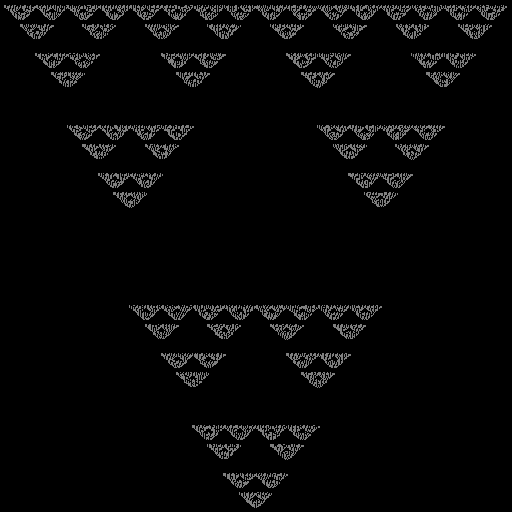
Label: sierpinski_gasket